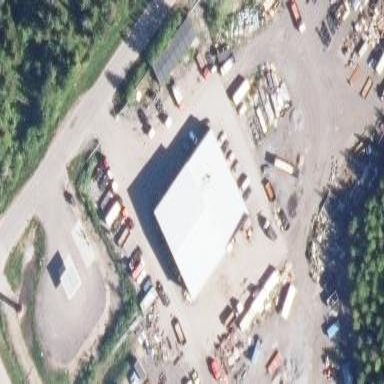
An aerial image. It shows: Building that is truck repair shop.